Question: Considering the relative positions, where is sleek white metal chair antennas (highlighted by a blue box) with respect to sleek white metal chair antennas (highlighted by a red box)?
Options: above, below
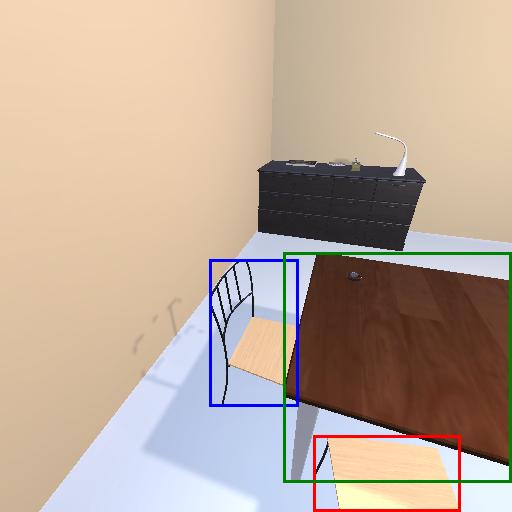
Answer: above